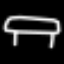
Label: bed